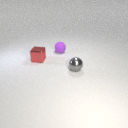
small purple rubber sphere to the right of small red metal cube